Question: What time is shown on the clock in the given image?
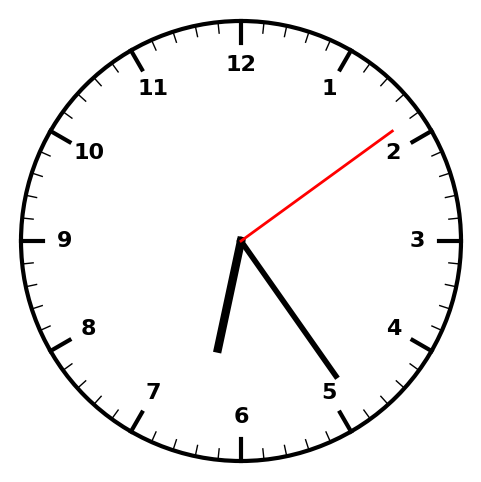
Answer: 06:24:09